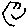
Label: smiley face